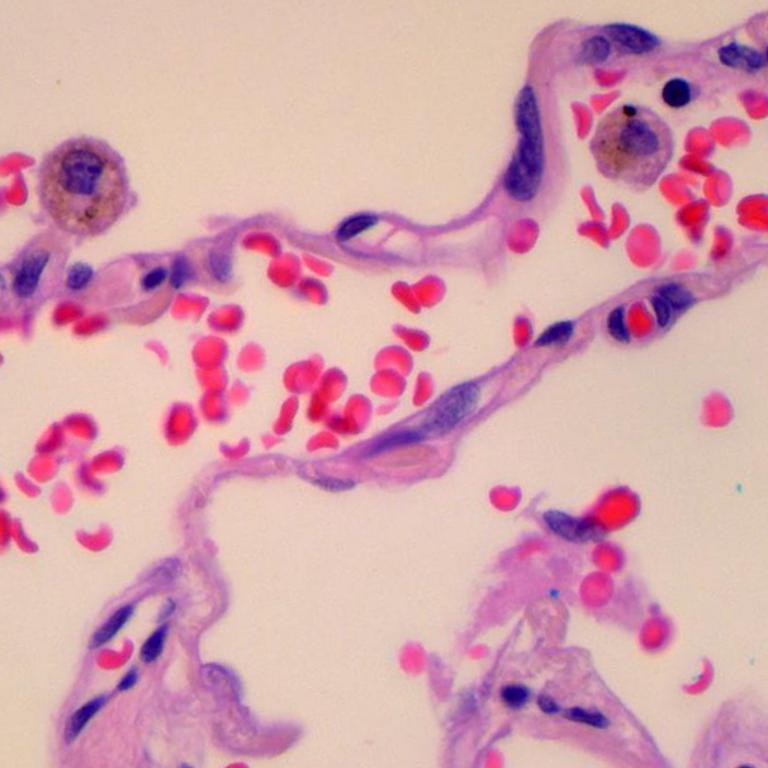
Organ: lung
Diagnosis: benign